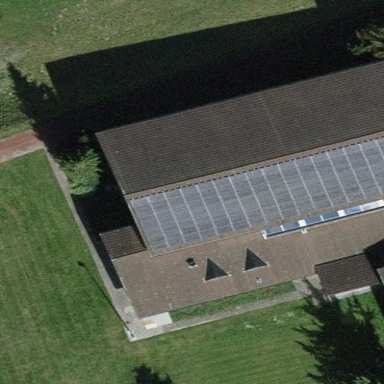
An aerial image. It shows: Solar power generator.